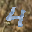
Label: 4